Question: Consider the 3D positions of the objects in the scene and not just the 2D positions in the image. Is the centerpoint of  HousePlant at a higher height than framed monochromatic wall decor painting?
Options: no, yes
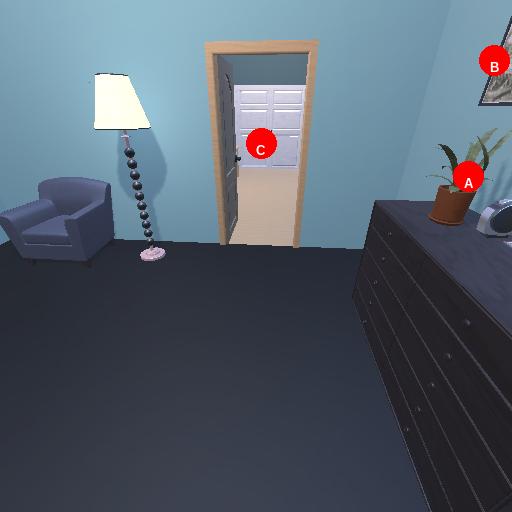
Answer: no